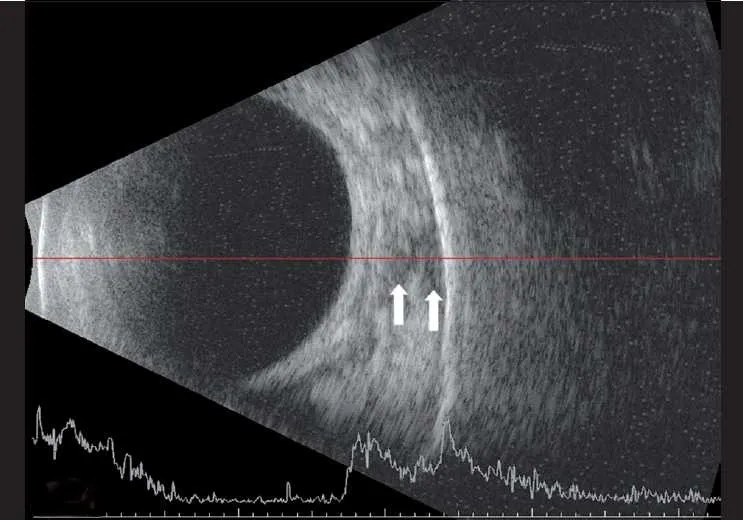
B-scan picture of the superior orbit showing fluid-filled pockets (white arrows).
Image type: ophthalmic_imaging (b_scan)